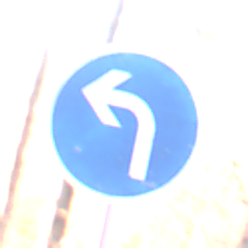
Verkehrszeichen: VorgeschriebeneFahrtrichtungLinks
Umgebung: Outdoor, Nature
Tageszeit: SunriseSunset
Wetter: Clear
Licht: Natural
Jahreszeit: Autumn
Kontrast: HighContrast